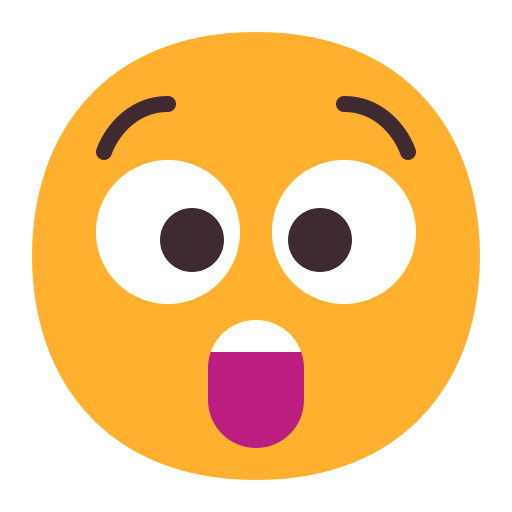
astonished face flat